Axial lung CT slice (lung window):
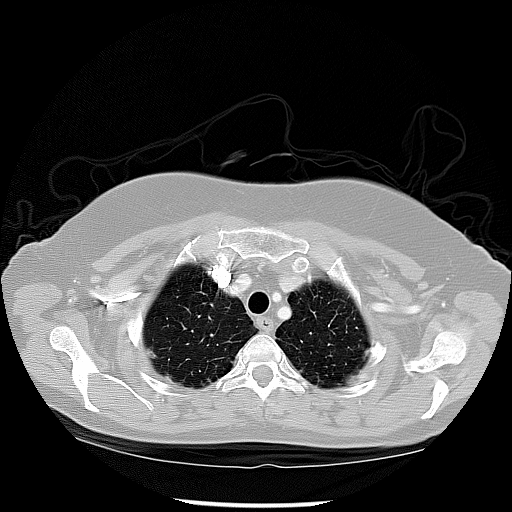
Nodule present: no